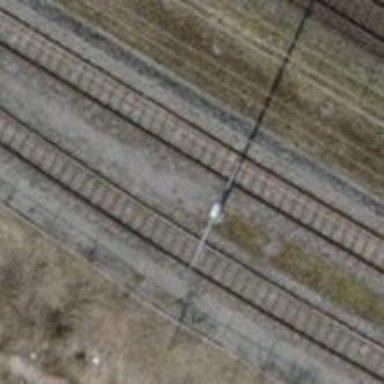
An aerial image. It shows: Single track railway spur with electrification through contact line.